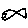
Label: fish